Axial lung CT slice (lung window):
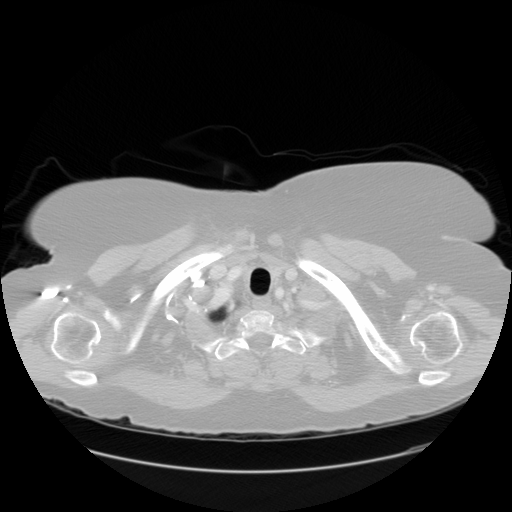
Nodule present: no